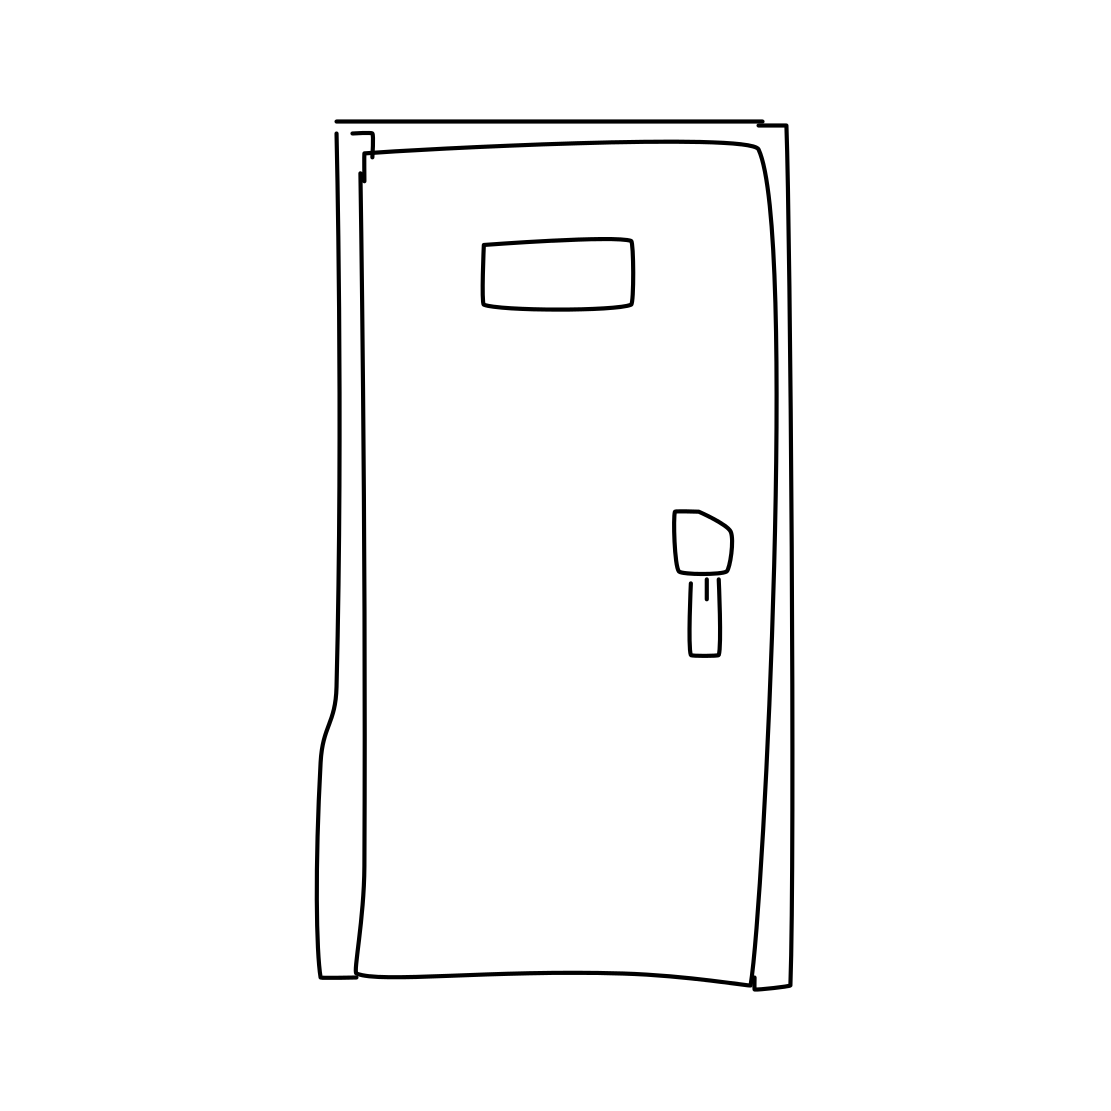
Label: door